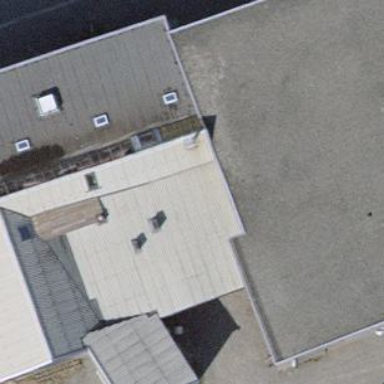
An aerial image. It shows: Industrial building.